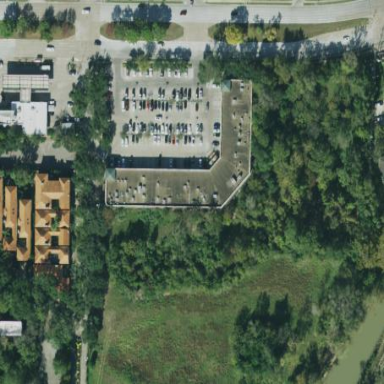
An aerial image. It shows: Retail building.